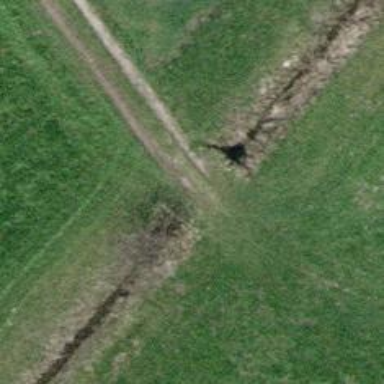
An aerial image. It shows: Ditch in the surroundings.